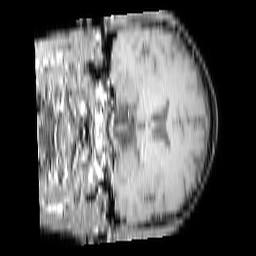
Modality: T1w
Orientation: coronal
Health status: ill
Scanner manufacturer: philips
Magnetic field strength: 3 T
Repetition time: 0.3787 s
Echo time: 0.002908 s